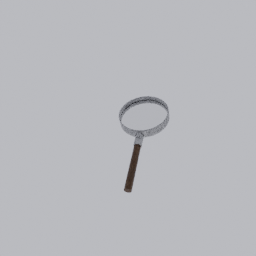
Label: tools